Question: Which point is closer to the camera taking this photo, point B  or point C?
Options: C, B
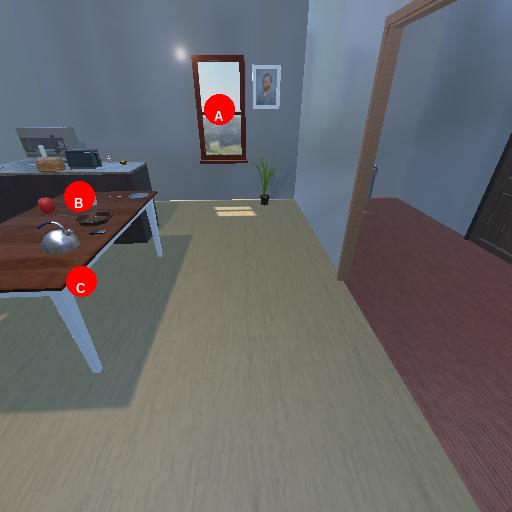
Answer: C